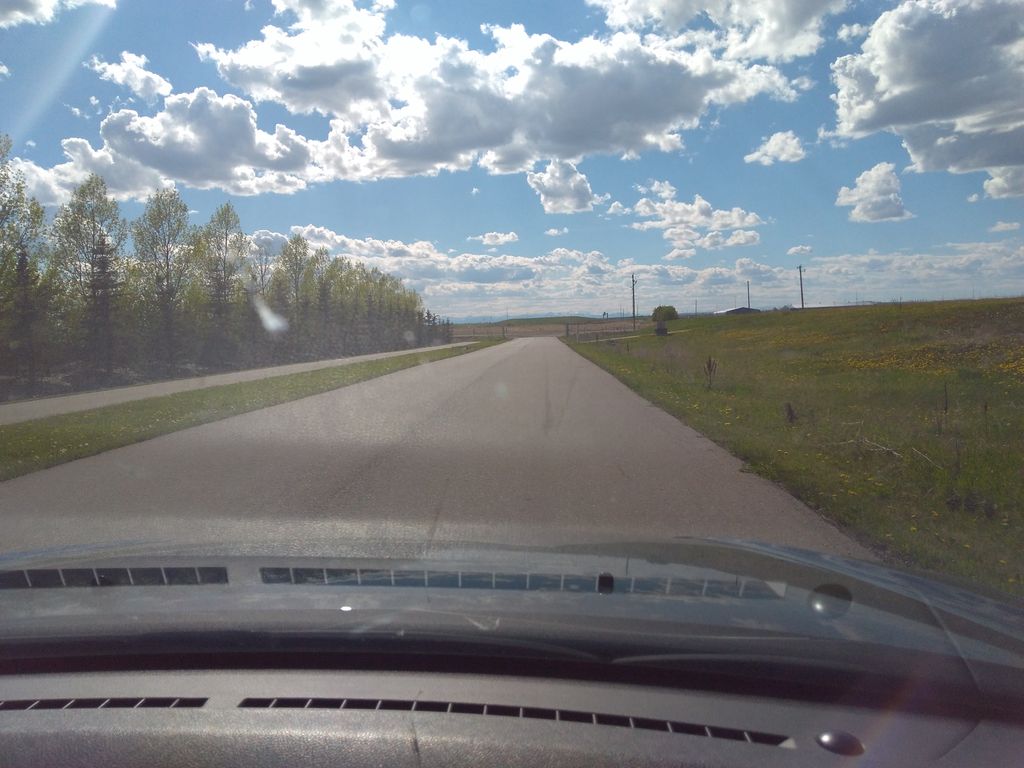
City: calgary